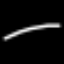
Label: line